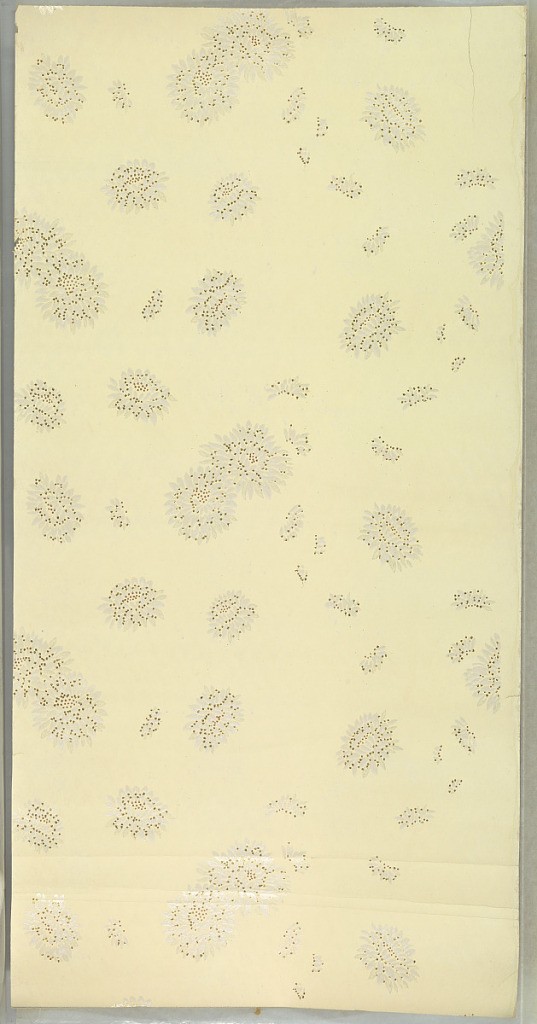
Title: Ceiling paper
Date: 1905–1915
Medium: Machine-printed paper, liquid mica
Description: Overall pattern of individual white flowers of different sizes. Ground is cream. Printed in white mica and two gold micas.